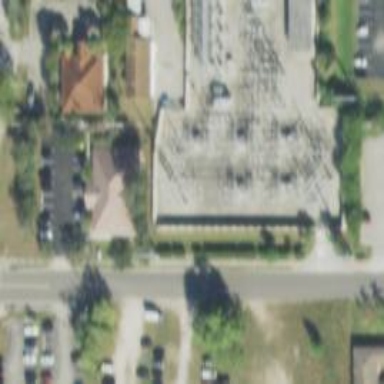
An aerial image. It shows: Switch for power supply.